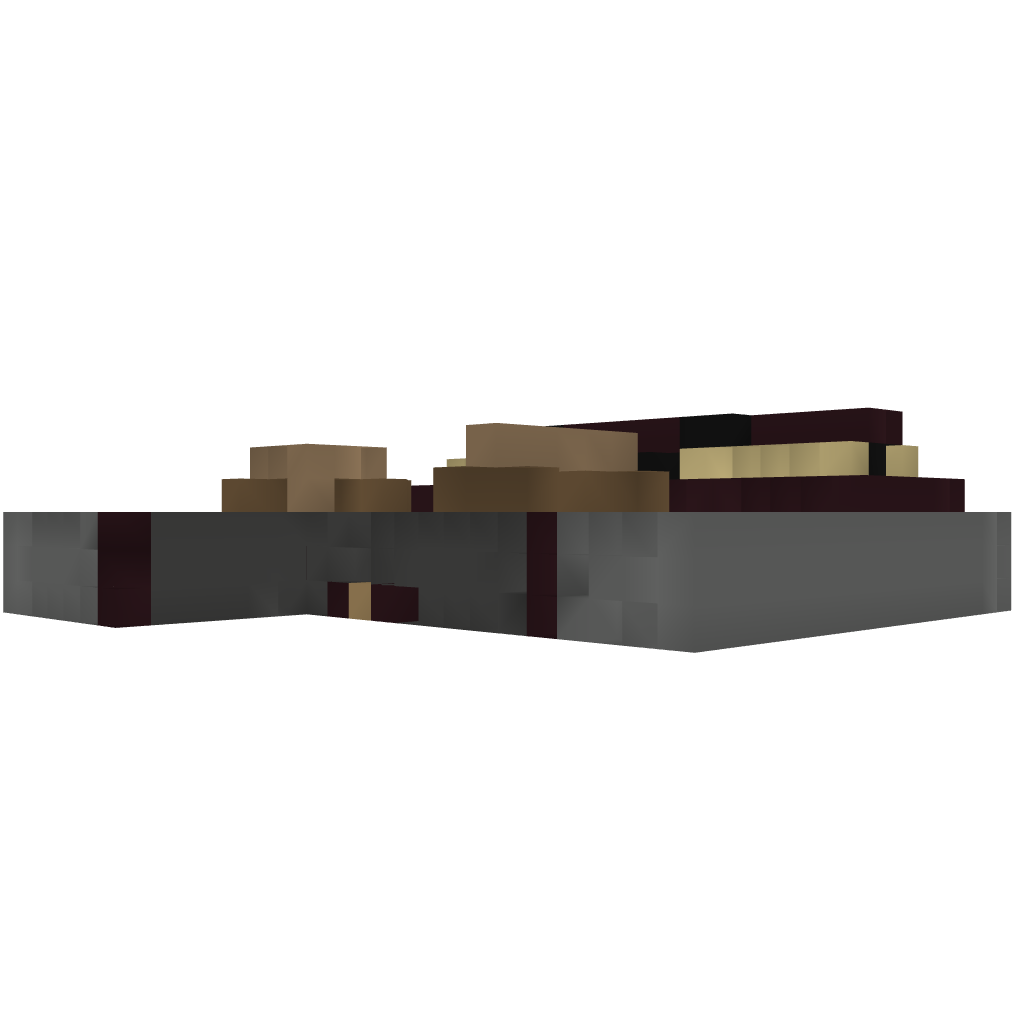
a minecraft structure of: dog stable